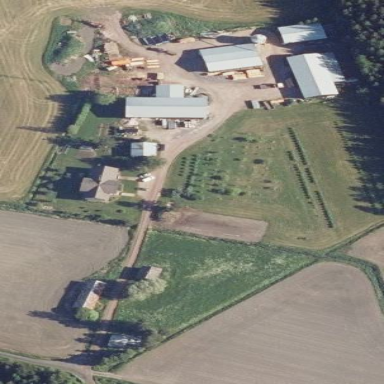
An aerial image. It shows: Farmyard area.